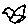
Label: bird